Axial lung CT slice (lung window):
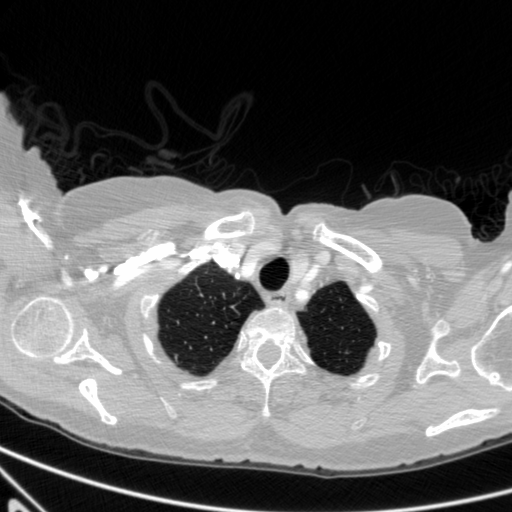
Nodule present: no